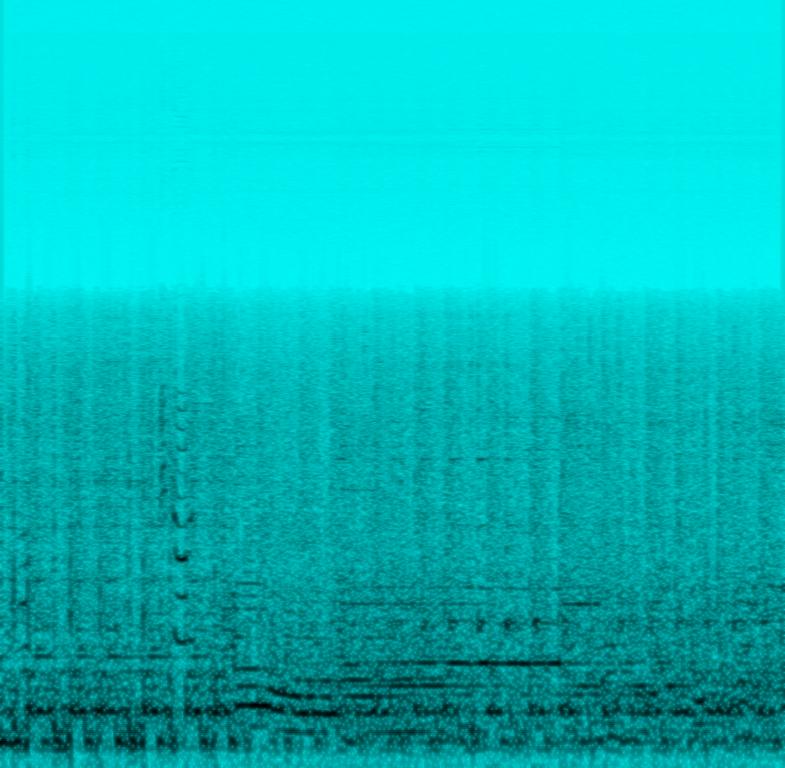
The low quality recording features a live performance of a metal song that features a flat male vocal talking, repetitive cowbell percussion and manic drums. The recording is loud, messy, distorted, muffled and it sounds aggressive and uptempo.